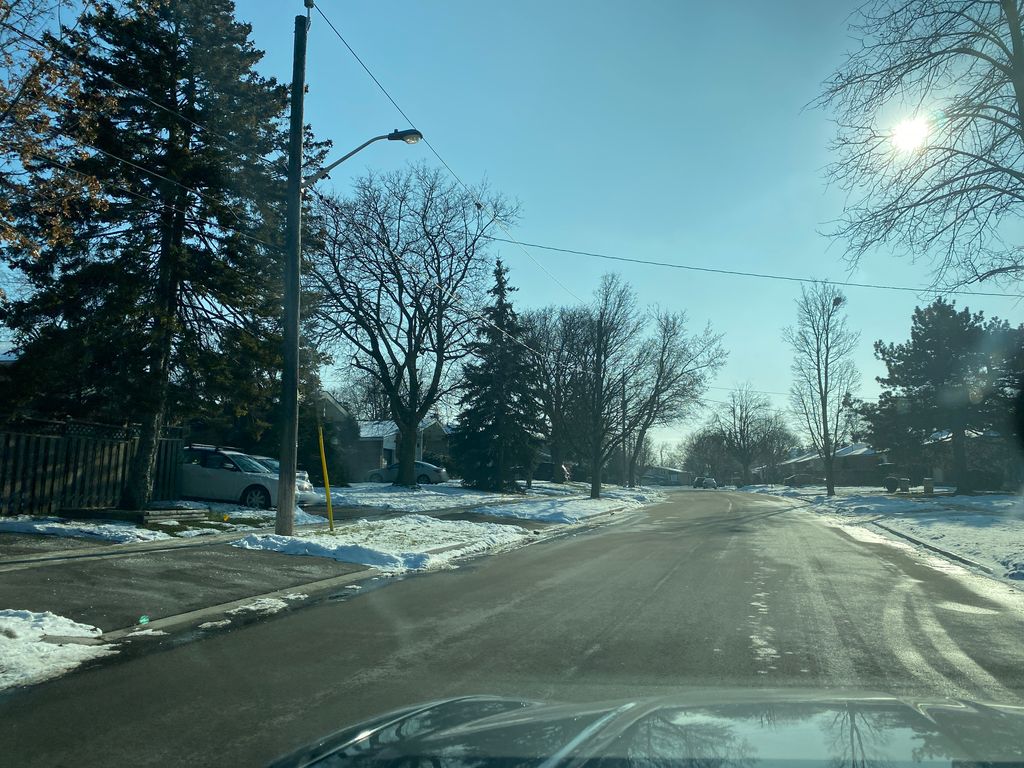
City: toronto